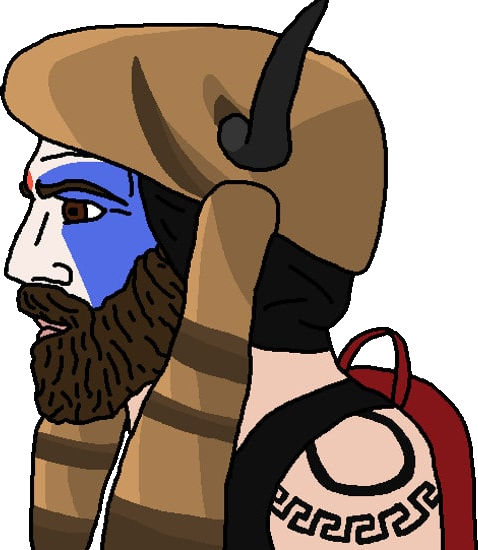
Label: 4_Yes_Chad